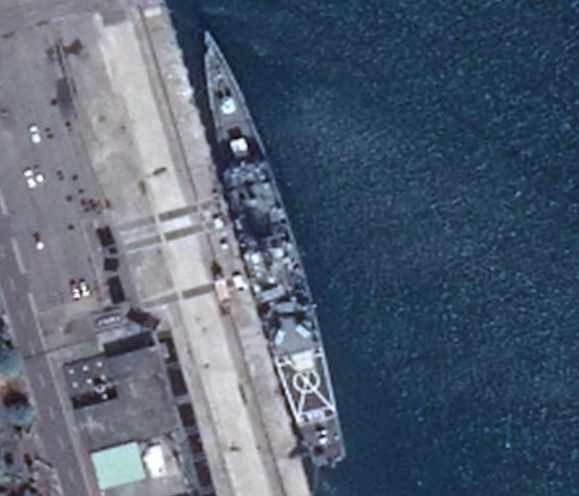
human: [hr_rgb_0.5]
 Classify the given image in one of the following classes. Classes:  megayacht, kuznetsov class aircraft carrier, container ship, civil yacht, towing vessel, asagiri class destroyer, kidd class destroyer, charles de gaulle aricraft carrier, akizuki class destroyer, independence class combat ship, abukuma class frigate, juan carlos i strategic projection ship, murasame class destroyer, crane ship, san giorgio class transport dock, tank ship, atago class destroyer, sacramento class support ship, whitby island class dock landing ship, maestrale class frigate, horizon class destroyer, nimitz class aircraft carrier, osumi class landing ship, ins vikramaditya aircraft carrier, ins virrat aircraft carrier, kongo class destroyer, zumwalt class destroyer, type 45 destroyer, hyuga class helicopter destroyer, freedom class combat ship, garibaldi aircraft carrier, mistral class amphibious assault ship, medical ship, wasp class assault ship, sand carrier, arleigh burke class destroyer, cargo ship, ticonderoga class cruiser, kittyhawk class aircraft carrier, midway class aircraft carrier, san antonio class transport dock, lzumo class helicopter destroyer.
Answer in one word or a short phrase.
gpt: Kidd class destroyer